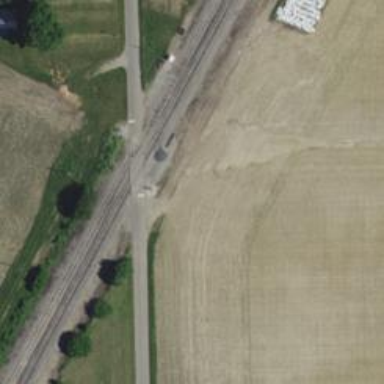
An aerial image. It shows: Level crossing along the railway.